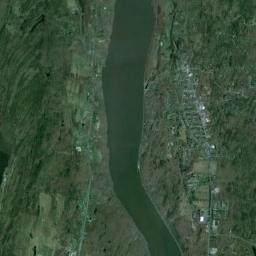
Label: river